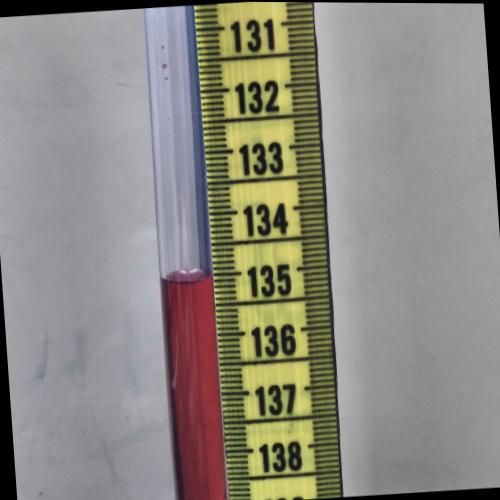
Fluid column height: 135.1 cm